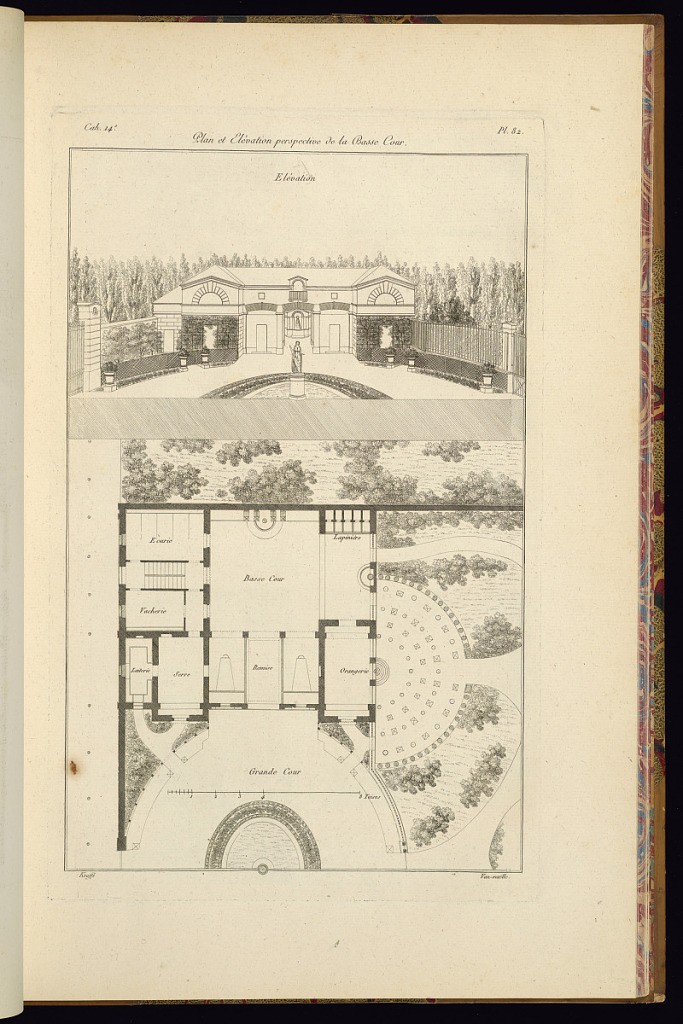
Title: Plan et Elévation perspective de la Basse Cour
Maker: Jean-Charles Krafft, French, 1764 - 1833
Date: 1812
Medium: Etching and engraving on paper
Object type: Print
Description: An exterior elevation and floor plan for a courtyard and its buildings, gates, with a sculpture on a plinth. The plate is titled, numbered, and signed